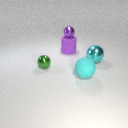
small green metal sphere in front of large purple rubber cylinder